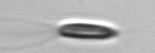
Label: Chrysochromulina